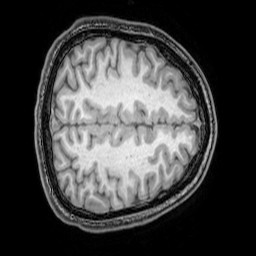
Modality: T1w
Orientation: axial
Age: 21
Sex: male
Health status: healthy
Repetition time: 0.081 s
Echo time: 0.037 s